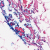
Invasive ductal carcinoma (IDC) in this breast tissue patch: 0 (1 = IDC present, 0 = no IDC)